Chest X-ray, AP view. Patient: 58 years old, sex M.
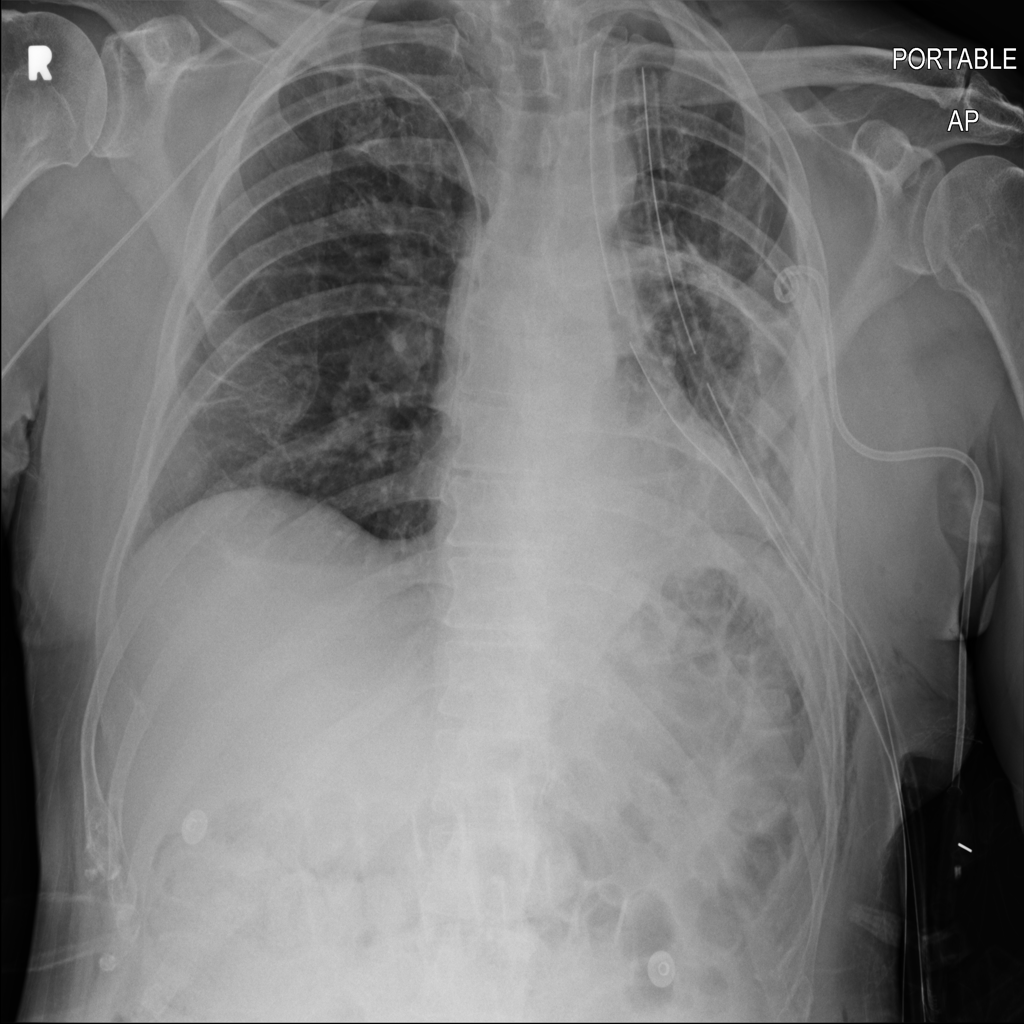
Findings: Pneumothorax